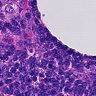
Metastatic tissue present: no